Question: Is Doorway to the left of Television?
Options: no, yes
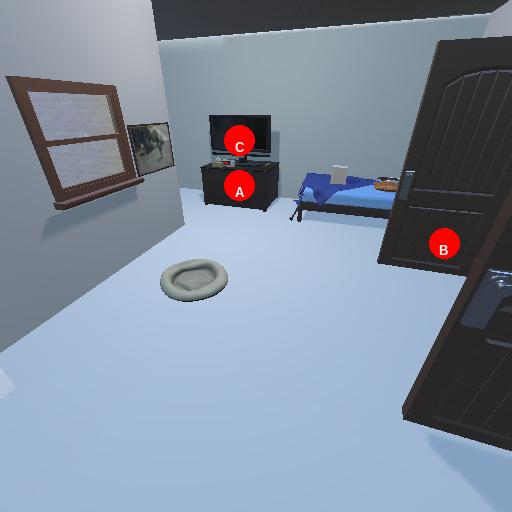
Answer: no